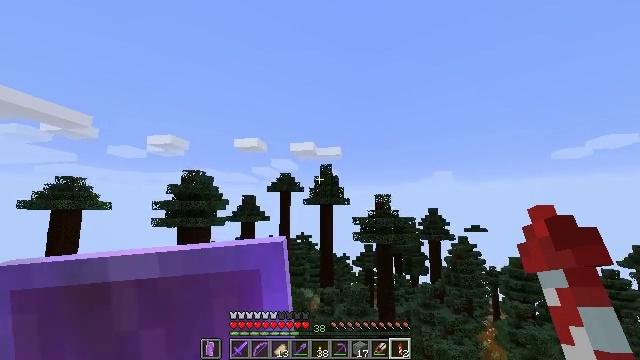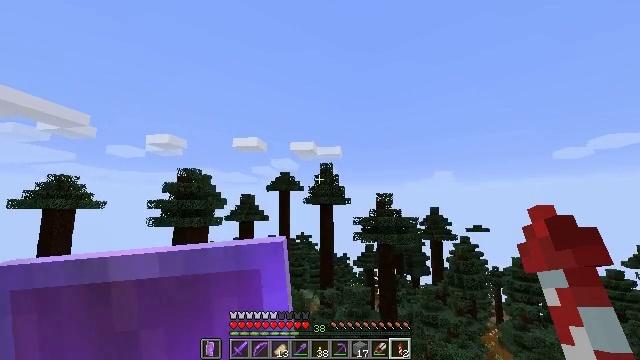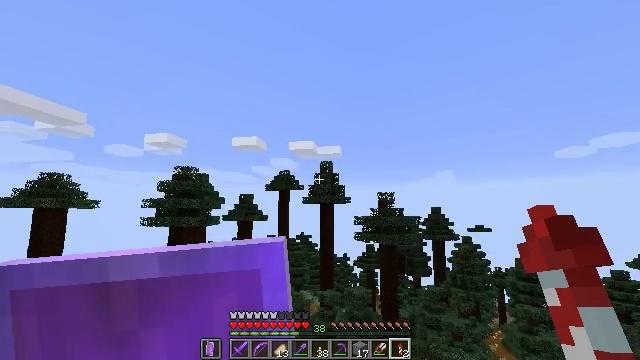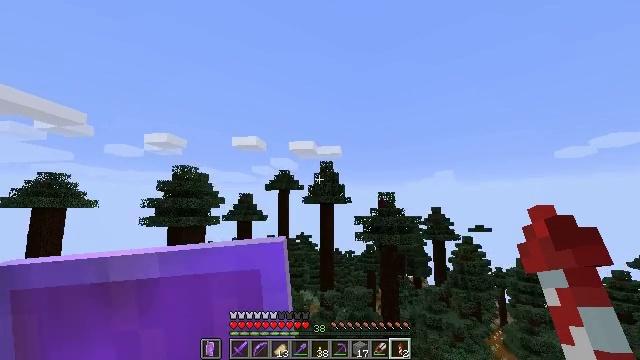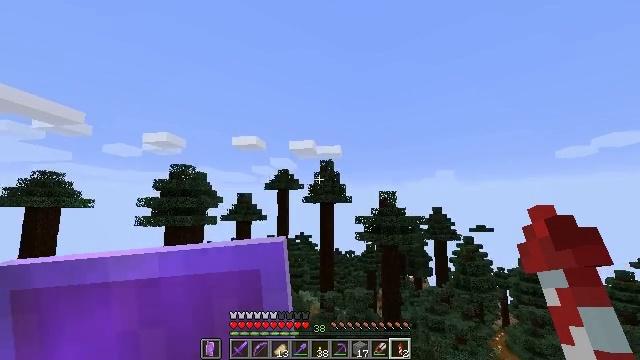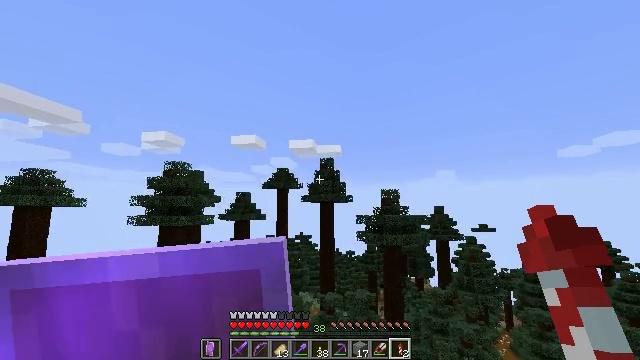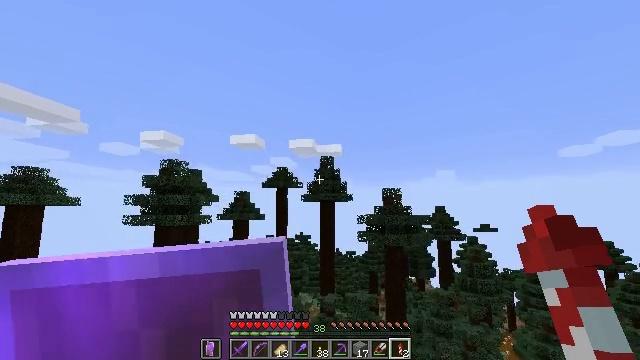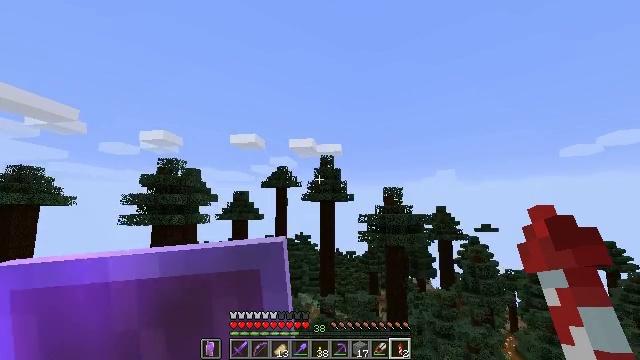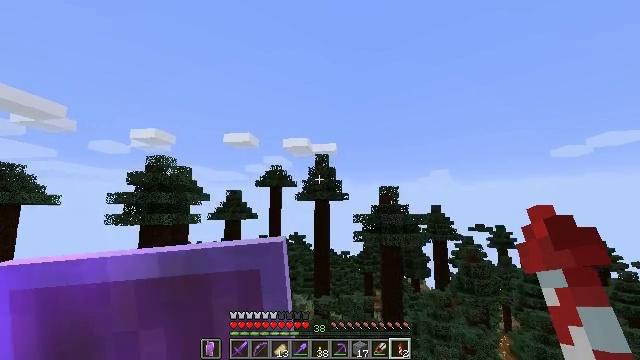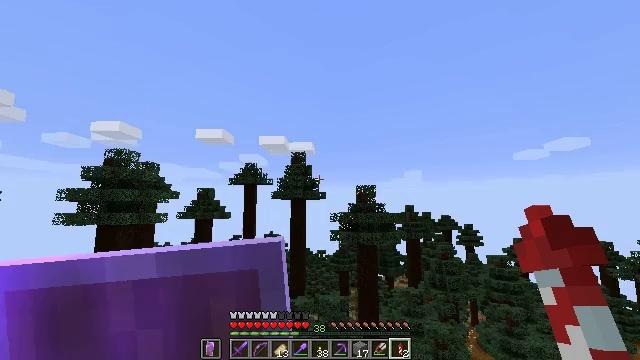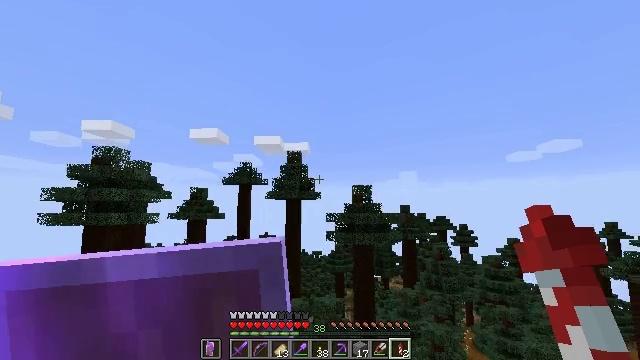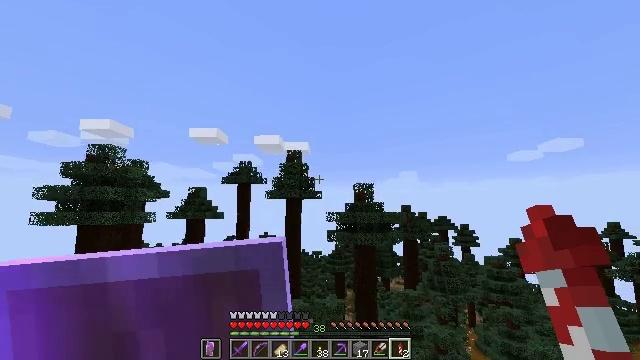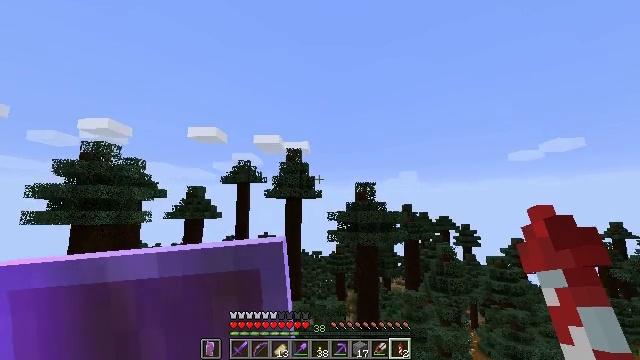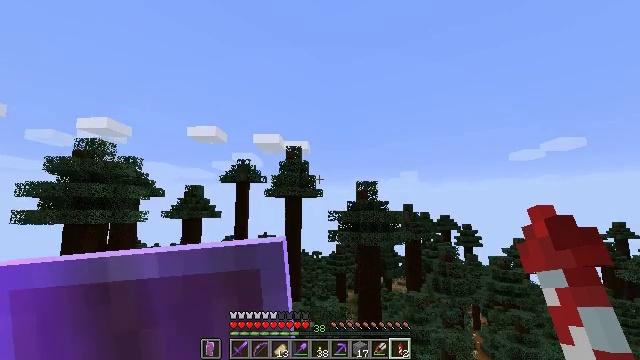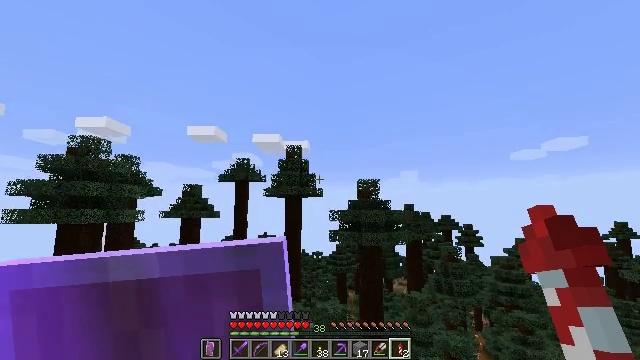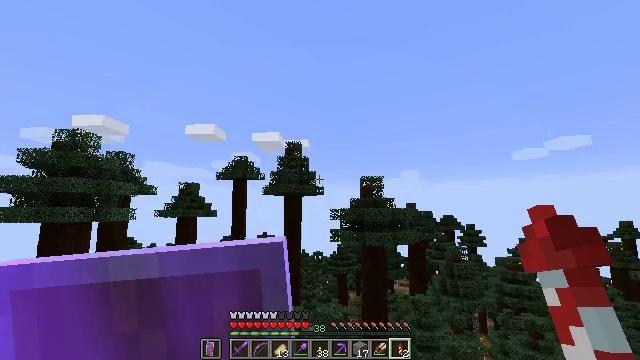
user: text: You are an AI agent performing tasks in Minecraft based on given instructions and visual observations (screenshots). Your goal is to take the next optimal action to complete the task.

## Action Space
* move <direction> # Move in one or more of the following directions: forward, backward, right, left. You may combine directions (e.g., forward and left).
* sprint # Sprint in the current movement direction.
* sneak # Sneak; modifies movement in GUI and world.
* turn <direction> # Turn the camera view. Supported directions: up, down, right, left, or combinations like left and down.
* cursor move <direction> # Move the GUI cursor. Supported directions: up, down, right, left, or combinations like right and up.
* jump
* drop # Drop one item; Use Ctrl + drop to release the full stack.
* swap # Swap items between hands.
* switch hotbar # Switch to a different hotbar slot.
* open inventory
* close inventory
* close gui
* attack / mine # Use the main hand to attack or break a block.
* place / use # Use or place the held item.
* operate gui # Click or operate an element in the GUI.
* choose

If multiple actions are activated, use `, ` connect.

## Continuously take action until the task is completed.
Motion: motion action
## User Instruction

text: Remove oak leaves from the inventory.
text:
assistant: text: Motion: no_op
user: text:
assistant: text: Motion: no_op
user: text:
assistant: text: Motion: no_op
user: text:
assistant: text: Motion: no_op
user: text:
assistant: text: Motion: no_op
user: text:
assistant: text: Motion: no_op
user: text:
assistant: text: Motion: no_op
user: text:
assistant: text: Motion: turn right
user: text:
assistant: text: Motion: turn right
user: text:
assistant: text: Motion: turn right
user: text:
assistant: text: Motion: no_op
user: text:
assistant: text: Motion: no_op
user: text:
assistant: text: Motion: no_op
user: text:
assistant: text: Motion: no_op
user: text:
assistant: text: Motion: no_op
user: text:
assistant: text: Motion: no_op
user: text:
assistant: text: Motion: no_op
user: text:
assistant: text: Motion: no_op
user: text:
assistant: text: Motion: no_op
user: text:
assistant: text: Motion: no_op
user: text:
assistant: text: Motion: no_op
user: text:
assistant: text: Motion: no_op
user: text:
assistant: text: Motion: no_op
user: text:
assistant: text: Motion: no_op
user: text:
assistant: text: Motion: no_op
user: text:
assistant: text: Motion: no_op
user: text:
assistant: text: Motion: no_op
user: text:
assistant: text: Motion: no_op
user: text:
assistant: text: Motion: no_op
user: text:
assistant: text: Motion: no_op